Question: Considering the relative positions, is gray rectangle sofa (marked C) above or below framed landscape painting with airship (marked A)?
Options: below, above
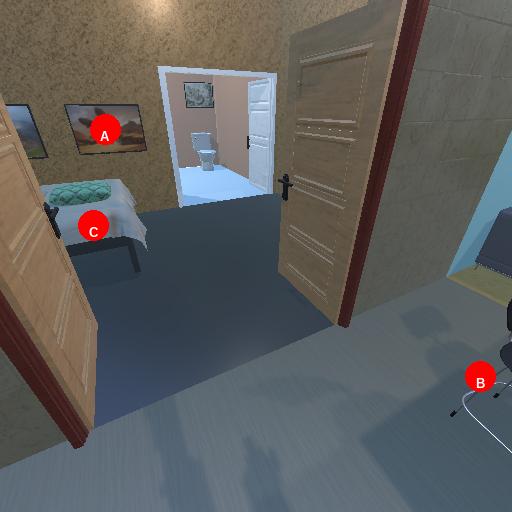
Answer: below